Field crop: maize
Growth stage: 1
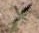
Species: atriplex